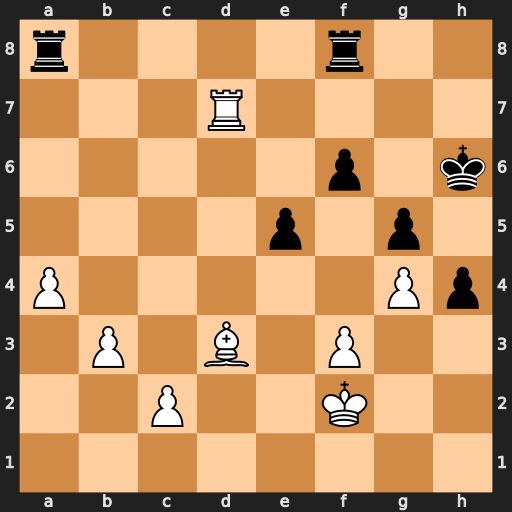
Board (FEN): r4r2/3R4/5p1k/4p1p1/P5Pp/1P1B1P2/2P2K2/8
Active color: w
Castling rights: -
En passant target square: -
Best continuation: Rh7#